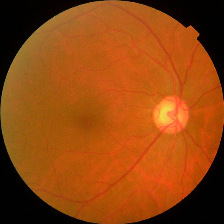
Diabetic retinopathy grade: No DR